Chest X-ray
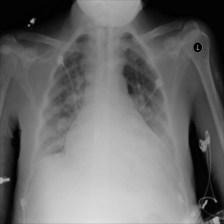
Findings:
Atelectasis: negative
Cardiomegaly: positive
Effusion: negative
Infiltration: positive
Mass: negative
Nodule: negative
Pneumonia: negative
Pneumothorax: negative
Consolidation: negative
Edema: negative
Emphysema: negative
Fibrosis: negative
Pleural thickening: negative
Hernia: negative